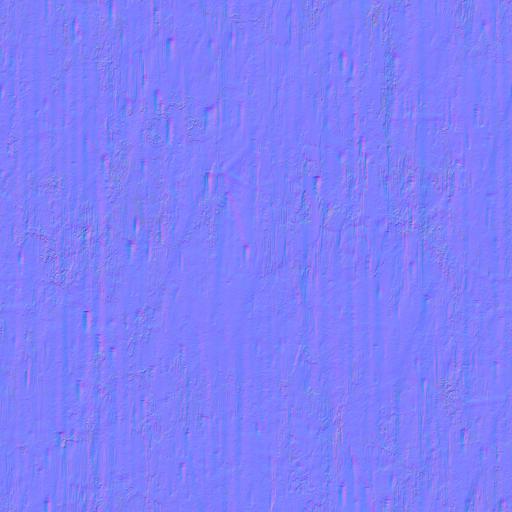
blue crack cracked cracks cyan paint painted reflective shiny